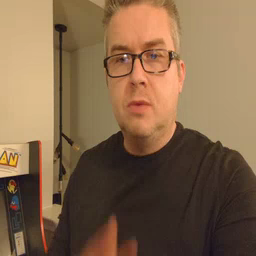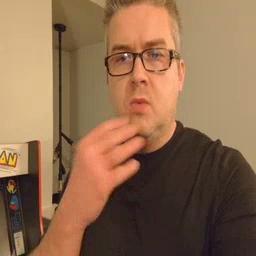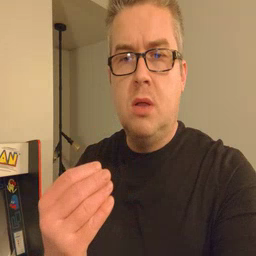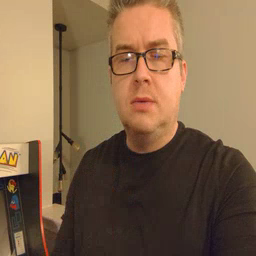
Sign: wet